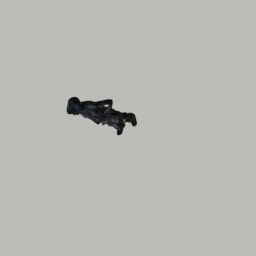
Label: people